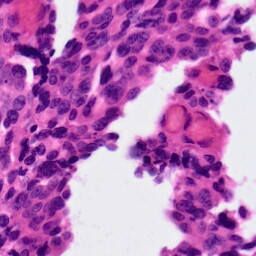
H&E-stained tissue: Ovarian